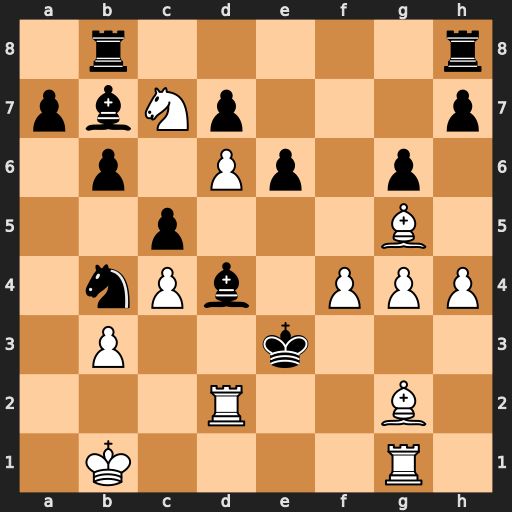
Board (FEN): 1r5r/pbNp3p/1p1Pp1p1/2p3B1/1nPb1PPP/1P2k3/3R2B1/1K4R1
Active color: w
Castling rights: -
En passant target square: -
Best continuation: f5#